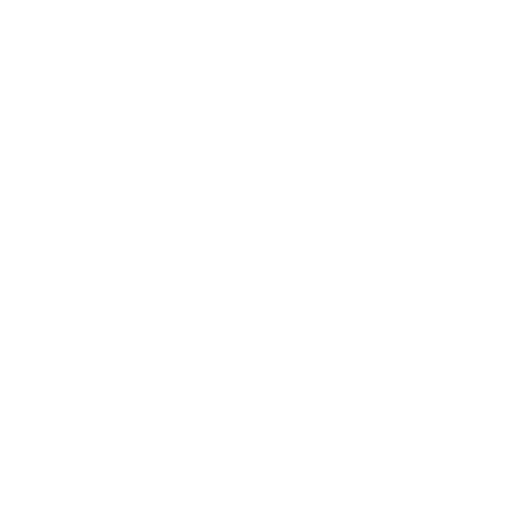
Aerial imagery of cape in Alaska named Point Santa Lucia containing only unknown